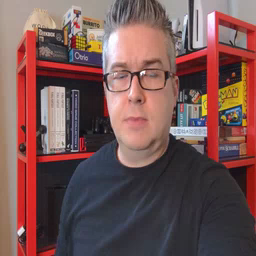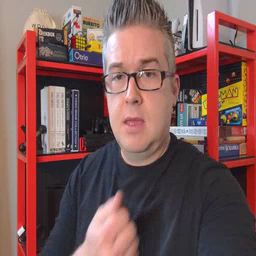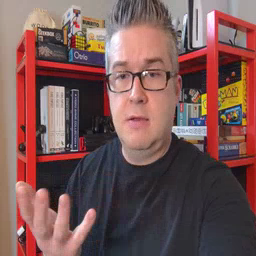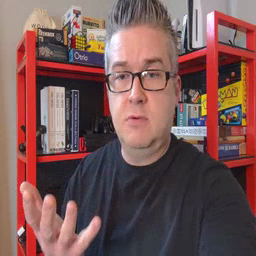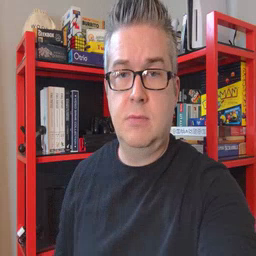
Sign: every